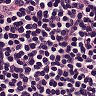
Metastatic tissue present: no